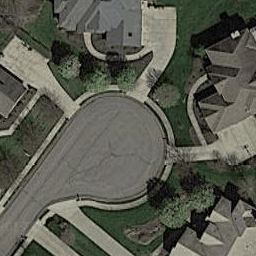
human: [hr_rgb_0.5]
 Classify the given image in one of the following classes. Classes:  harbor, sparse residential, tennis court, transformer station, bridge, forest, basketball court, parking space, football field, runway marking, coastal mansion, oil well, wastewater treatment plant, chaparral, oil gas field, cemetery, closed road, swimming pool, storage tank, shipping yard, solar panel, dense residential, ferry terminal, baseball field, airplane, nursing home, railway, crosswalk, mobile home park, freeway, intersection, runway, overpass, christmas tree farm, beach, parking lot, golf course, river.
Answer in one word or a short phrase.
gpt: closed road